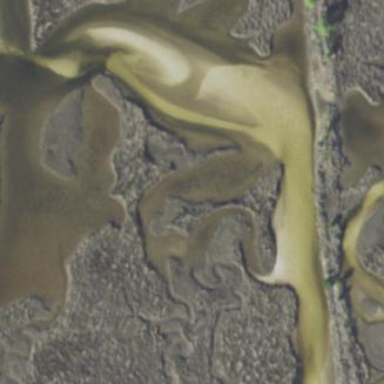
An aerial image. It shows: Saltmarsh wetland.